Brain MRI, t2w sequence, axial 2D slice.
Patient: age 38, sex F, weight 78 kg, height 1.78 m
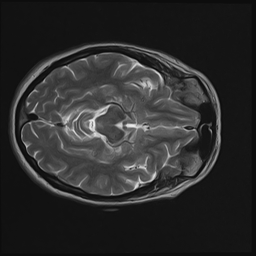